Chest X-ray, PA view. Patient: 46 years old, sex M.
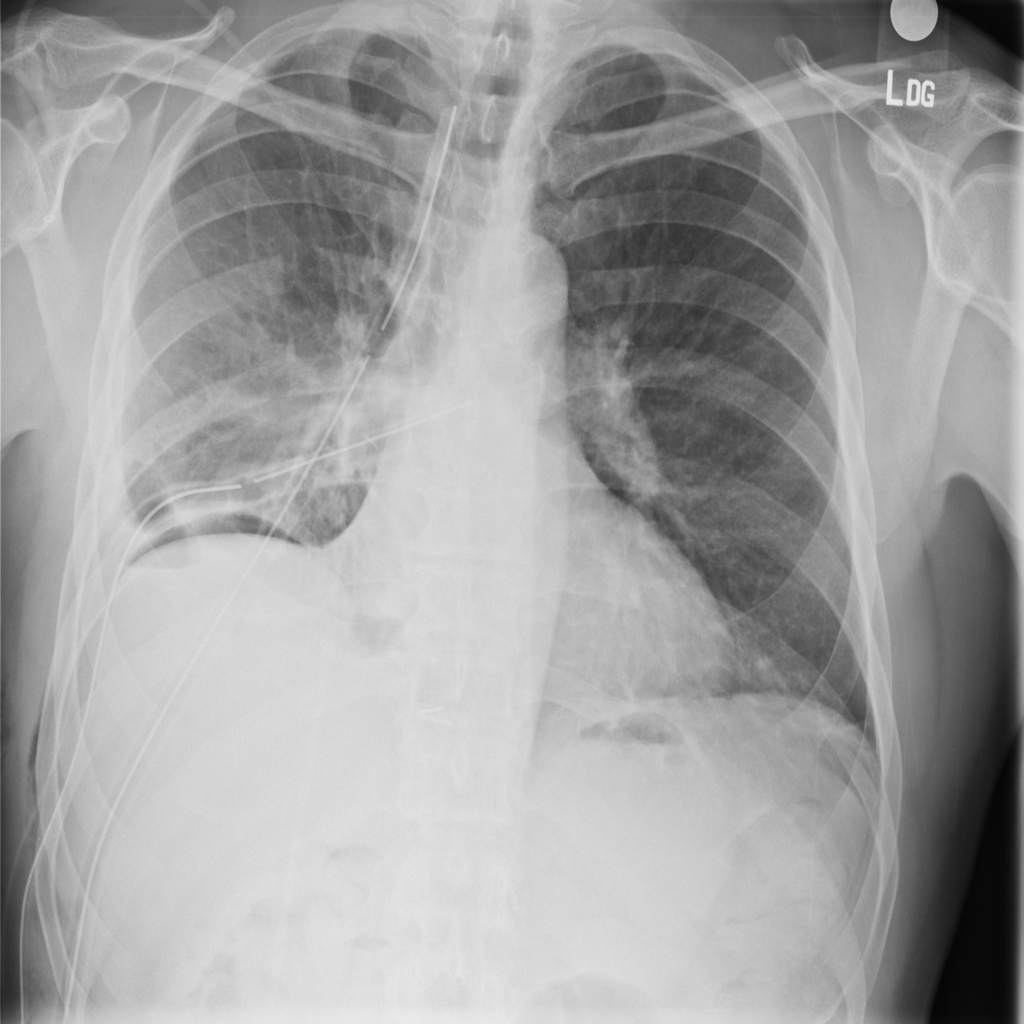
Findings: No Finding